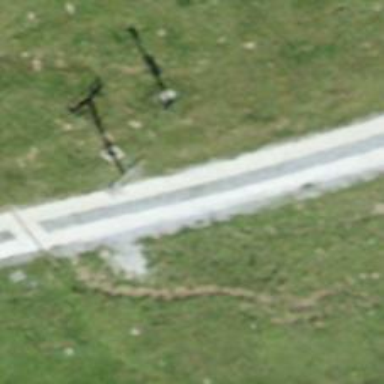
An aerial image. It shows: Pylon used for aerialway.